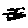
Label: hexagon